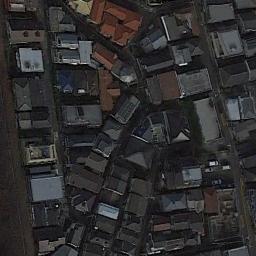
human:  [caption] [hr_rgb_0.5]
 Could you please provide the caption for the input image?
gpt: The residential area is very green .

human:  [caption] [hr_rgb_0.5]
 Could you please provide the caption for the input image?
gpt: Many roads and neatly arranged houses in densely populated areas .

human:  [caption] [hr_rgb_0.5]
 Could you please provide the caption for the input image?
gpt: The dense residential is next to the road .

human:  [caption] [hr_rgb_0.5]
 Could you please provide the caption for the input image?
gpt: A dense residential area has lots of houses next to each other .

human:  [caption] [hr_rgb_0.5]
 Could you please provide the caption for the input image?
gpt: There are buildings of different colors on a dense residential area .